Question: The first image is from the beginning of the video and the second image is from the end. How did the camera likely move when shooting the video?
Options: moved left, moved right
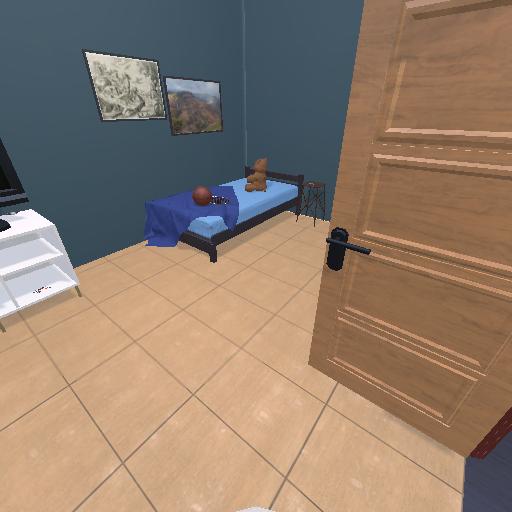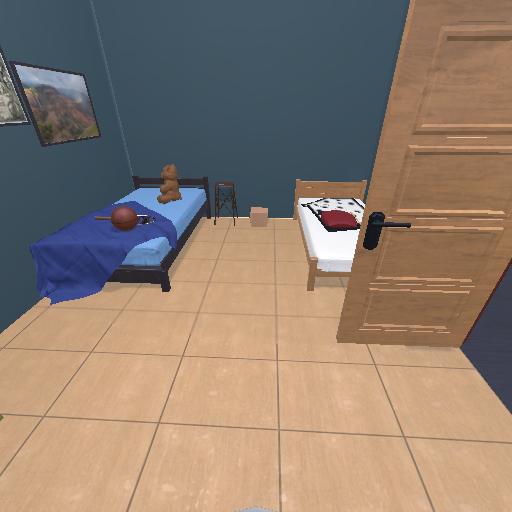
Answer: moved left